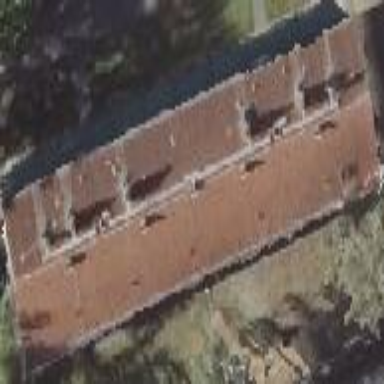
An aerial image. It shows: Residential building with red gabled roof.